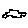
Label: car